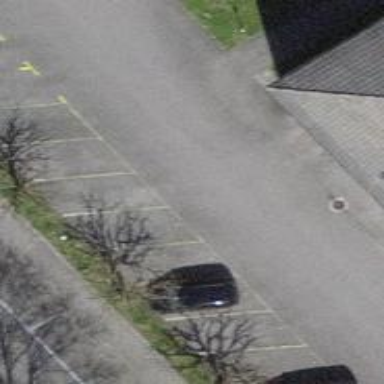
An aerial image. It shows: Diagonal parking surface area.